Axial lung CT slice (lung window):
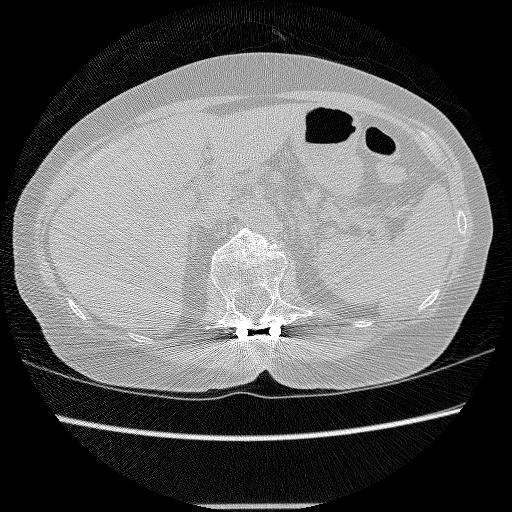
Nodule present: no